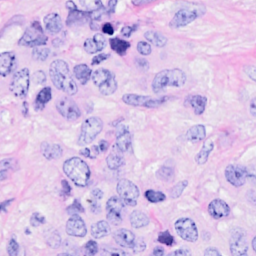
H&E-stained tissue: Breast